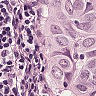
Metastatic tissue present: yes